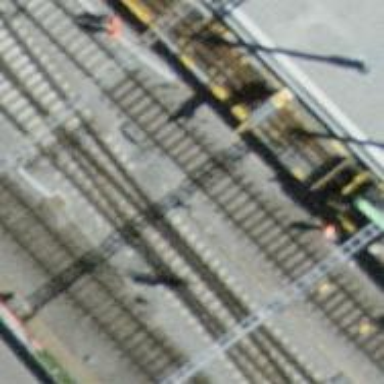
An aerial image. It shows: Railway switch.